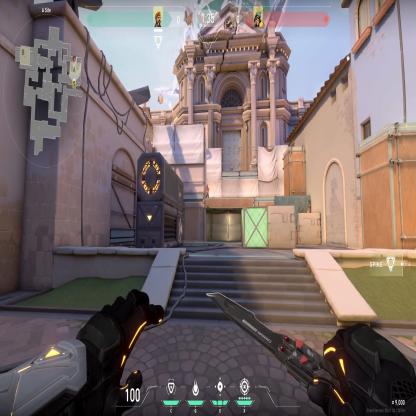
Label: enemy